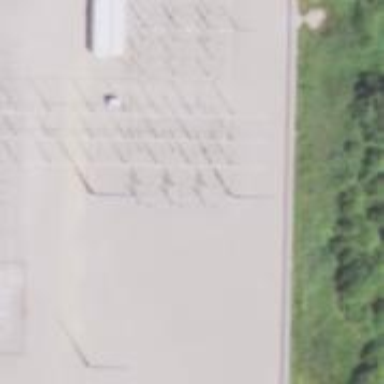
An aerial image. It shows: Switch used for power control.